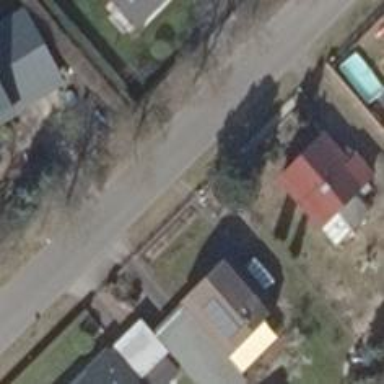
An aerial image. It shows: Footway.